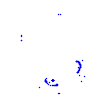
Particle: proton